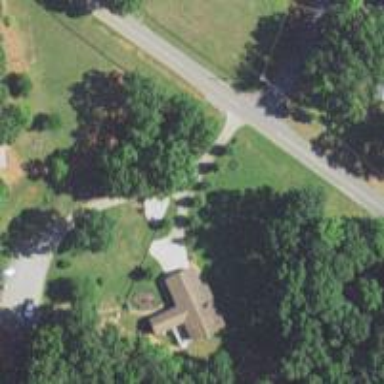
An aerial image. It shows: Driveway.